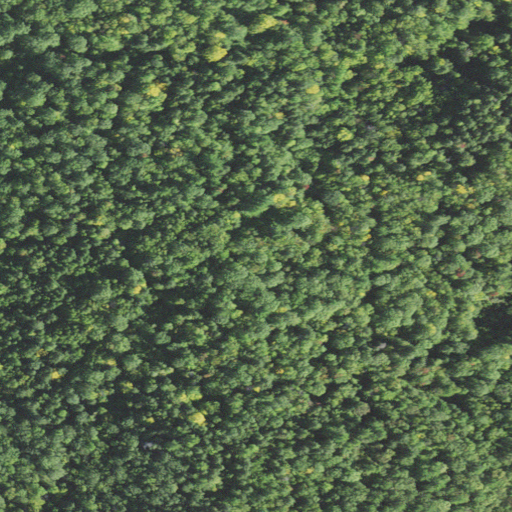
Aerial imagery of mountain in New Hampshire named Birch Hill containing mixed forest, evergreen forest, and deciduous forest